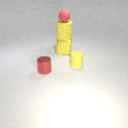
small yellow rubber cylinder in front of large yellow metal cube